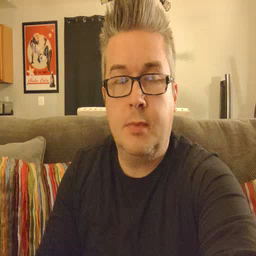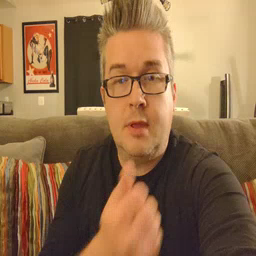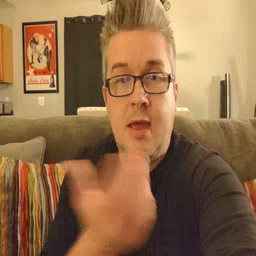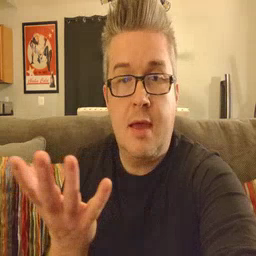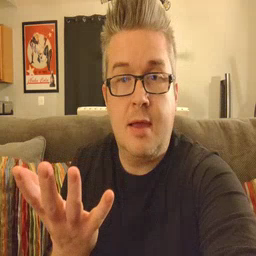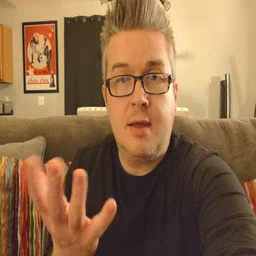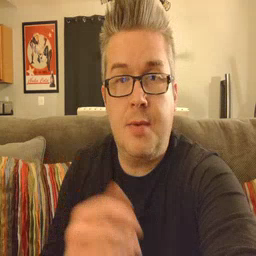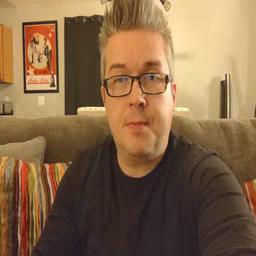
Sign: every